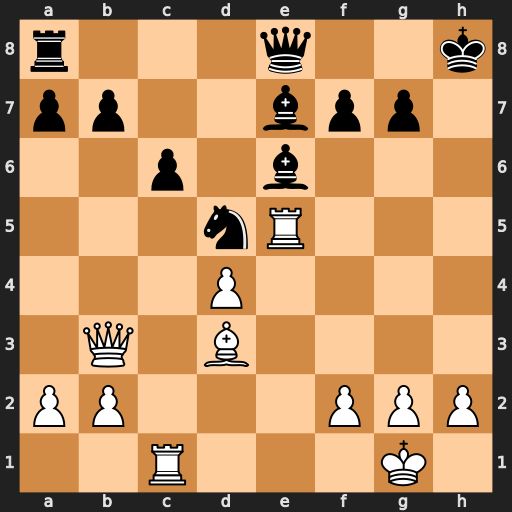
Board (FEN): r3q2k/pp2bpp1/2p1b3/3nR3/3P4/1Q1B4/PP3PPP/2R3K1
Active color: w
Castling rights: -
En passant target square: -
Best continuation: Rh5+ Kg8 Bh7+